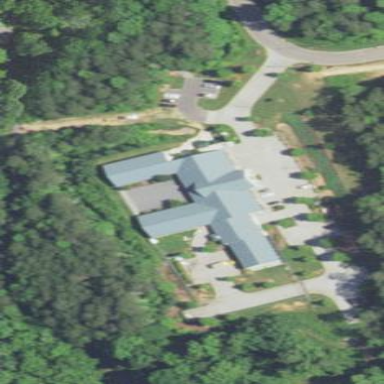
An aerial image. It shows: Animal shelter building.